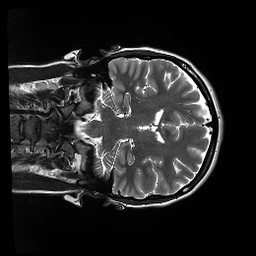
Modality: T2w
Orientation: coronal
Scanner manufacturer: siemens
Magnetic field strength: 3 T
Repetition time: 13.52 s
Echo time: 0.088 s